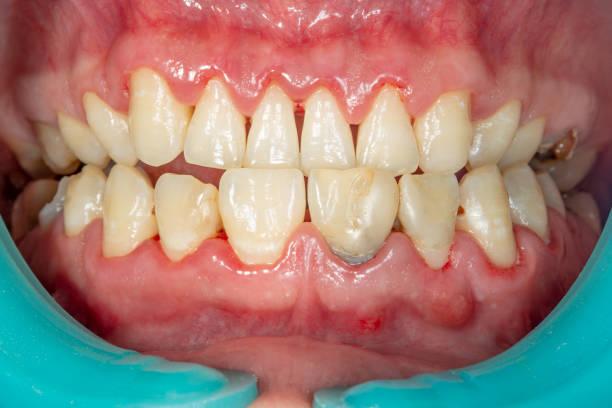
Condition: Gingivitis